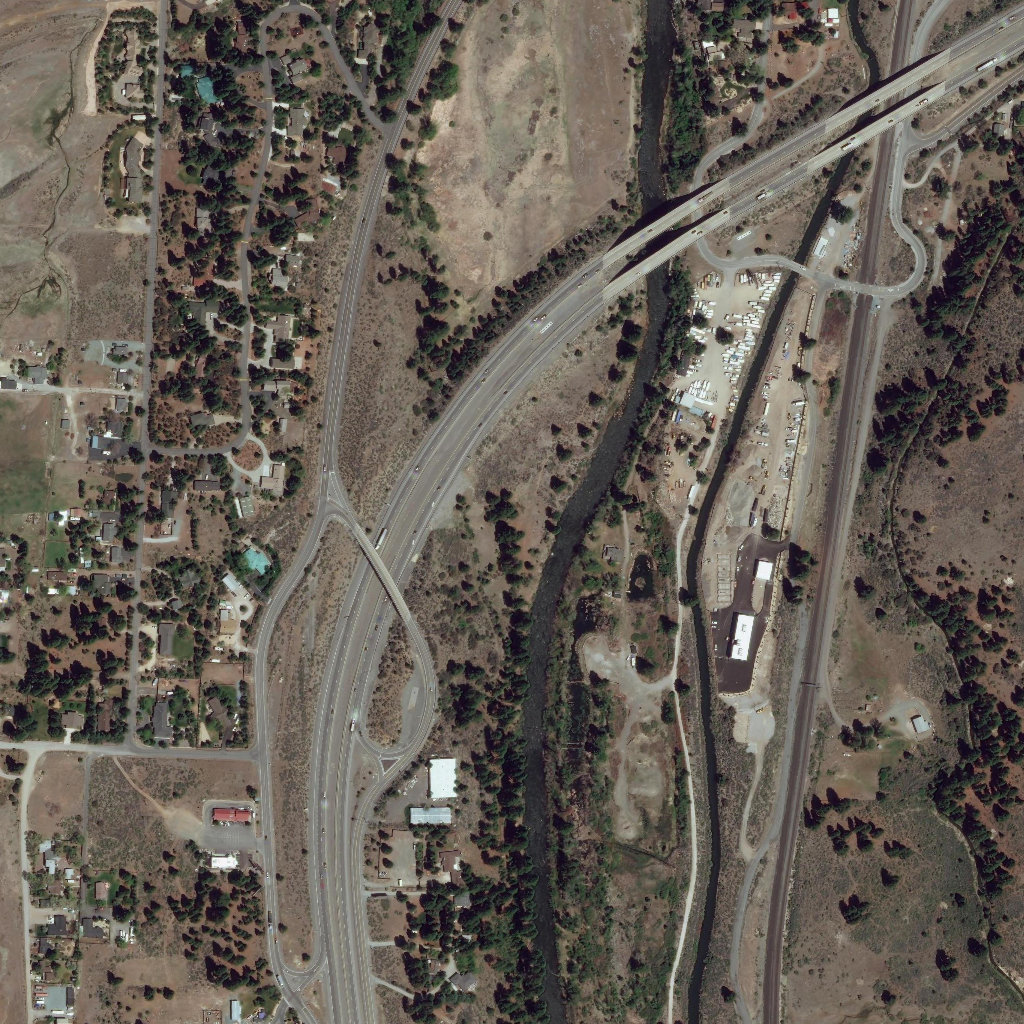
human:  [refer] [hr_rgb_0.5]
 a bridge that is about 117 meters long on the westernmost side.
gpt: <box>[[33, 50, 40, 61, 0]]</box>